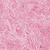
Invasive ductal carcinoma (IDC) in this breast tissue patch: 0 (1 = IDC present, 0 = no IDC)